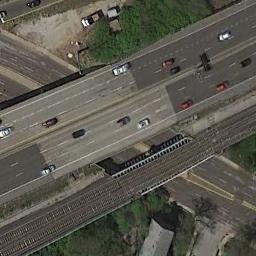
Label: overpass